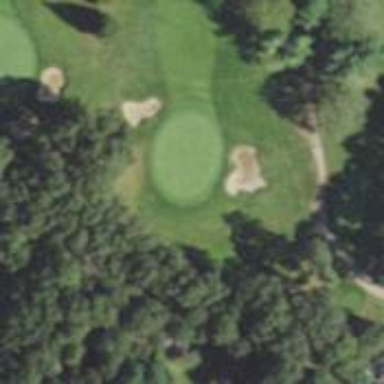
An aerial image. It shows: Golf hole.